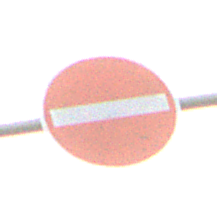
Verkehrszeichen: VerbotDerEinfahrt
Umgebung: Outdoor, Nature
Tageszeit: SunriseSunset
Wetter: PartlyCloudy
Licht: Natural
Jahreszeit: NotSpecified
Kontrast: HighContrast